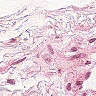
Metastatic tissue present: no